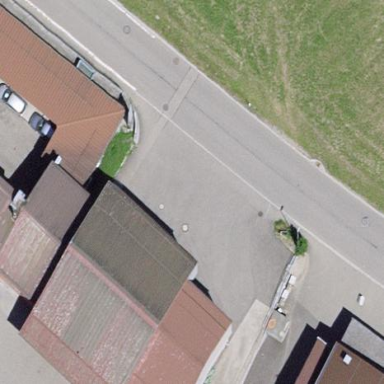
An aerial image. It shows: Building that houses car repair shop.